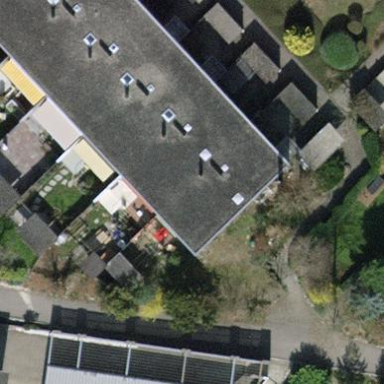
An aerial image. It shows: Terrace building.